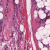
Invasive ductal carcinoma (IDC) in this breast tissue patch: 1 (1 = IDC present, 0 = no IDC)